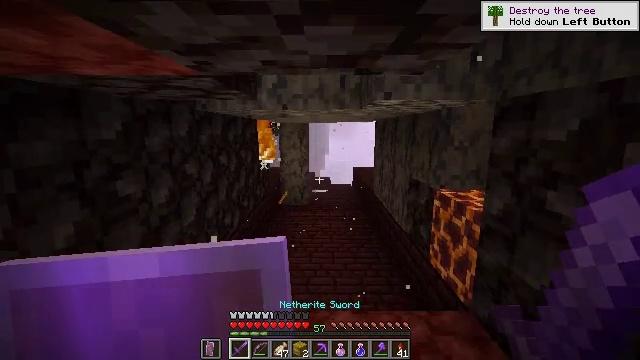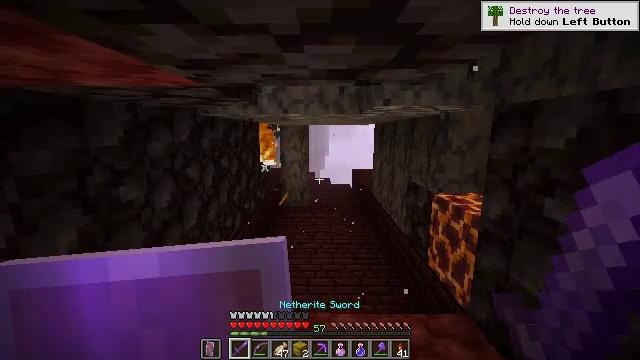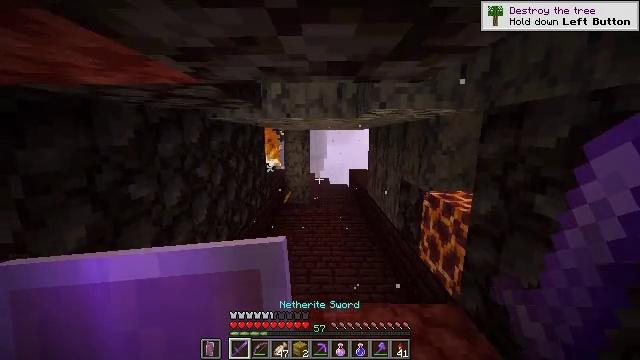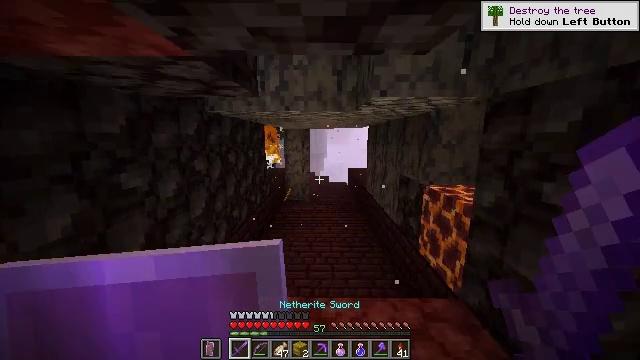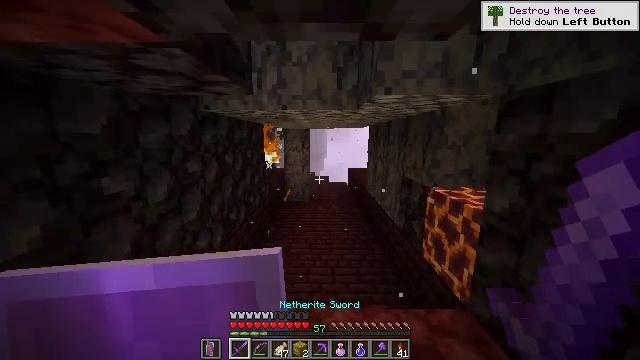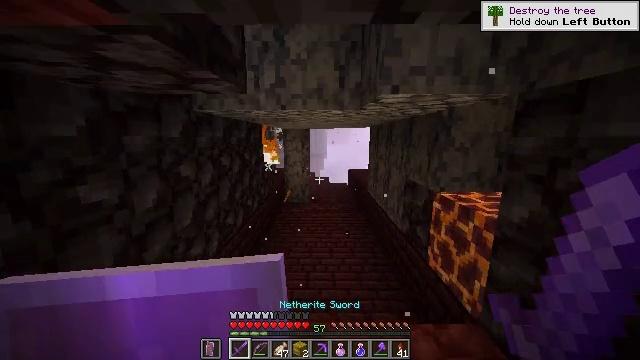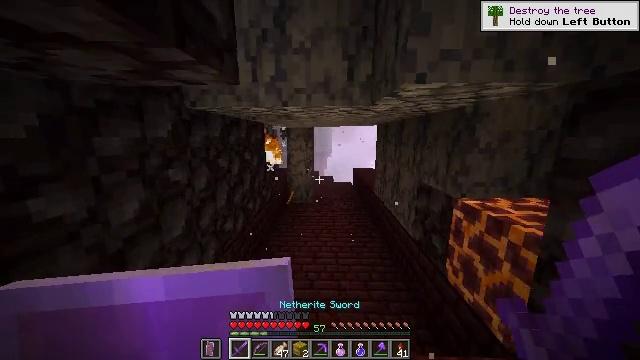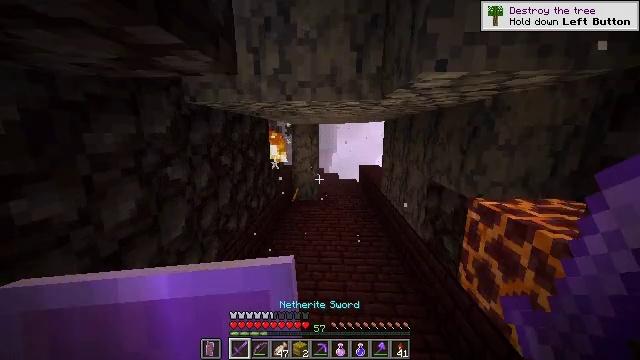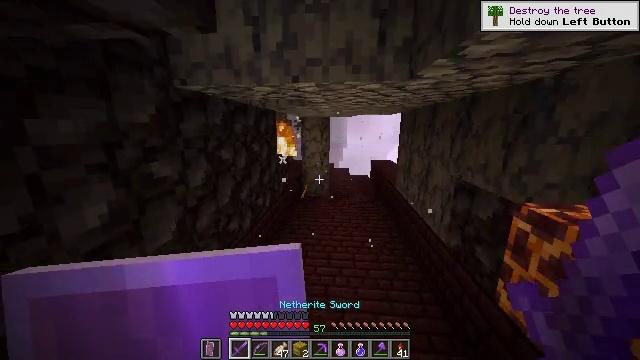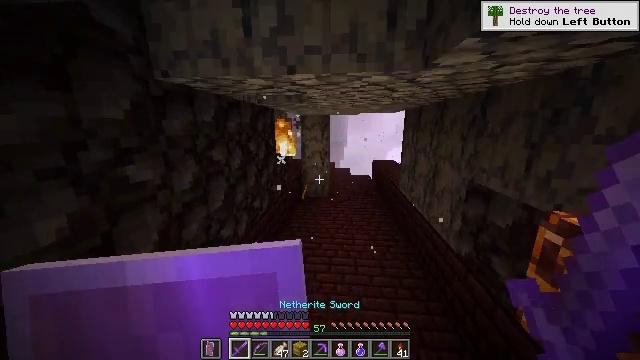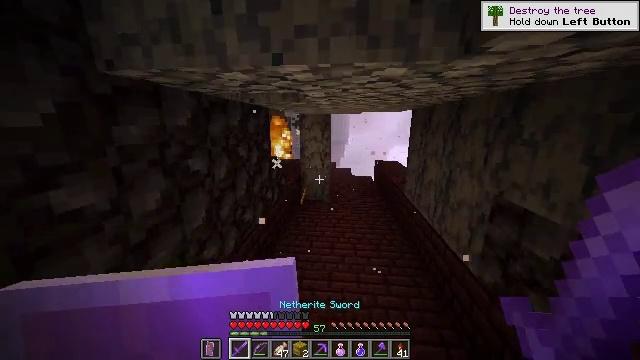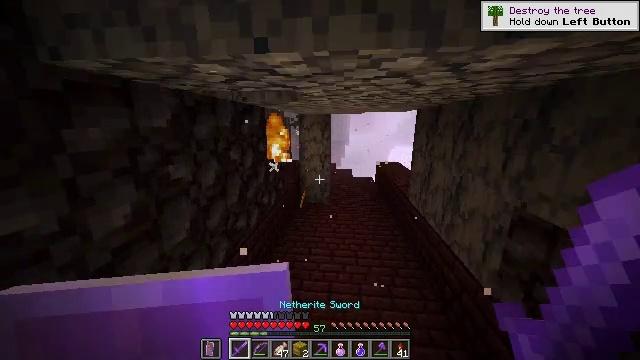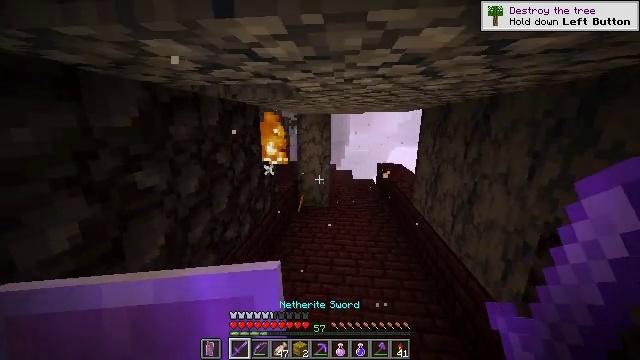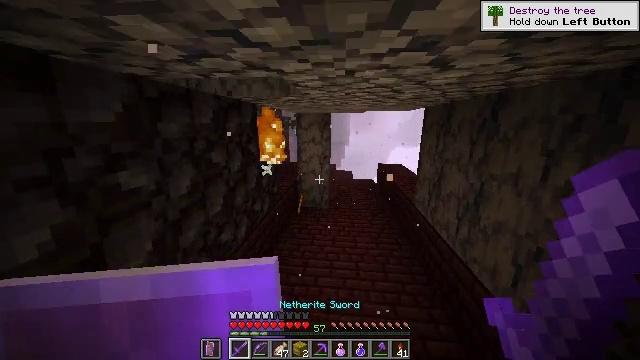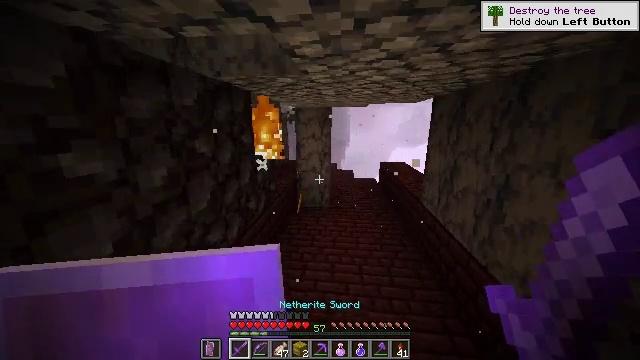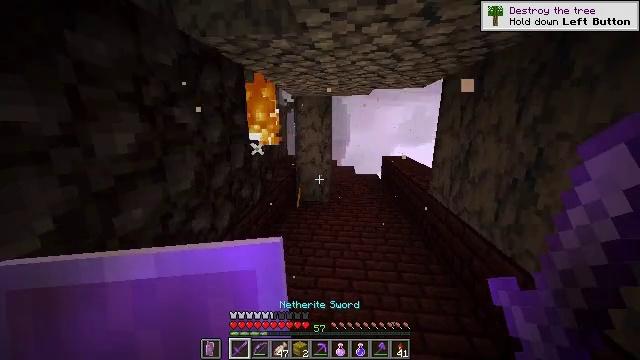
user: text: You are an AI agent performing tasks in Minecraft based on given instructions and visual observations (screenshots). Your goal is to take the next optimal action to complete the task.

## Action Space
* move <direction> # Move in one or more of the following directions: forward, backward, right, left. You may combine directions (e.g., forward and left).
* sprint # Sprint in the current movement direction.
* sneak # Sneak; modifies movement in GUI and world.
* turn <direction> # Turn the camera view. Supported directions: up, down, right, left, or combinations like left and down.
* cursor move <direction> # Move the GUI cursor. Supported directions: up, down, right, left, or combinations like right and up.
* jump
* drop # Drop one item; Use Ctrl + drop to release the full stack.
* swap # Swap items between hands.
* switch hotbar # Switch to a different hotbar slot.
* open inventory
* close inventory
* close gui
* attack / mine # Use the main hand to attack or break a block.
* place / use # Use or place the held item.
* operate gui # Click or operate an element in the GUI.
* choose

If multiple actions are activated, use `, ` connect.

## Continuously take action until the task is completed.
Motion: motion action
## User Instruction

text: Put out the fire.
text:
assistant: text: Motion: move forward, sprint, jump
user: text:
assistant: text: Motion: move forward, sprint
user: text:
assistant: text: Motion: move forward, sprint
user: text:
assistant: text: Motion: move forward, sprint
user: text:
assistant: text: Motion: move forward, sprint
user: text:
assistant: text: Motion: move forward, sprint, turn left
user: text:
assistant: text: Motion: move forward, sprint, turn left
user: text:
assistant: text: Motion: move forward, sprint, turn left and down
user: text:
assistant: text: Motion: move forward, sprint
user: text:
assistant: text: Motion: move forward, sprint
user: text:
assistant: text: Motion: move forward, sprint
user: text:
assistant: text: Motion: move forward, sprint
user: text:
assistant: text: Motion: move forward, sprint
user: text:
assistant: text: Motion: move forward, sprint
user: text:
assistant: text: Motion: move forward, sprint
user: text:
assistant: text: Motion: move forward, sprint
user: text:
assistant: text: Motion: move forward, sprint
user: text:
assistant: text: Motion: move forward, sprint
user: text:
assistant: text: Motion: move forward, sprint
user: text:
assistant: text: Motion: move forward, sprint
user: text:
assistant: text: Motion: move forward, sprint
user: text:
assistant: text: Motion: move forward, sprint
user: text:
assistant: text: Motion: move forward, sprint
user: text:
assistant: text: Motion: move forward, sprint
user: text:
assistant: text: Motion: move forward, sprint
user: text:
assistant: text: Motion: move forward, sprint
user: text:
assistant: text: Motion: move forward, sprint
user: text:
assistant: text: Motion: move forward, sprint
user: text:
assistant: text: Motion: move forward, sprint
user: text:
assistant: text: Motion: move forward, sprint